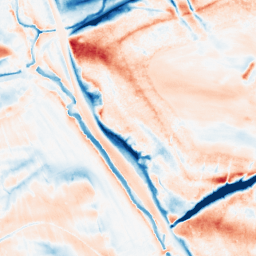
Category: classical
Decomposition family: gaussian_anisotropic
Decomposition parameters: sigma_x: 2
sigma_y: 10
Upsampling method: cubic_mitchell
Upsampling parameters: scale: 8
Upsampling scale: 8